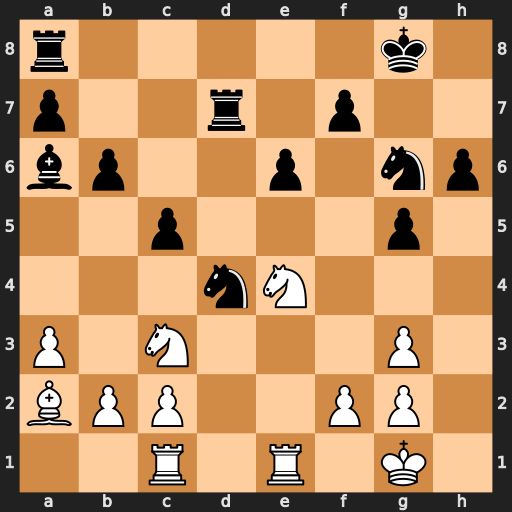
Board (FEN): r5k1/p2r1p2/bp2p1np/2p3p1/3nN3/P1N3P1/BPP2PP1/2R1R1K1
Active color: w
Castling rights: -
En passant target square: -
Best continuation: Nf6+ Kf8 Nxd7+